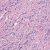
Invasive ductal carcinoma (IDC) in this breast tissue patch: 1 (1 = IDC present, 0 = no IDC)